Field crop: maize
Growth stage: 1
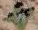
Species: chenopodium